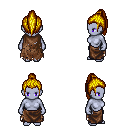
a pixel art fantasy rpg character, female body template, dark elf, purple skin, brown tattered cape, robe skirt, blonde long topknot hairstyle, four views (front, back, left, right), 2x2 character sprite sheet, small pixel art, hard edges, no anti-aliasing